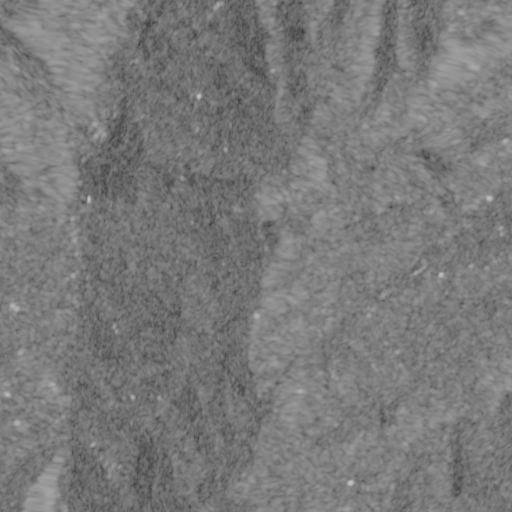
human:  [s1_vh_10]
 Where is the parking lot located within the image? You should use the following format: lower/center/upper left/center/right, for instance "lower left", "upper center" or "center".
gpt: The parking lot is located in the upper left of the image.
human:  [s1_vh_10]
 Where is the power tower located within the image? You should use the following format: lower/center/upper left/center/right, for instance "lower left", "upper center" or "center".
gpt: The power tower is located in the upper right of the image.
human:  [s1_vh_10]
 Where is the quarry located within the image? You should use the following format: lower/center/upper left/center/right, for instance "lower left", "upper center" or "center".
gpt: The quarry is located in the center of the image.
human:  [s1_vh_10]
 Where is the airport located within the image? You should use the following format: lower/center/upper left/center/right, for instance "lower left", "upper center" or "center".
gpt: There is no airport in the image.

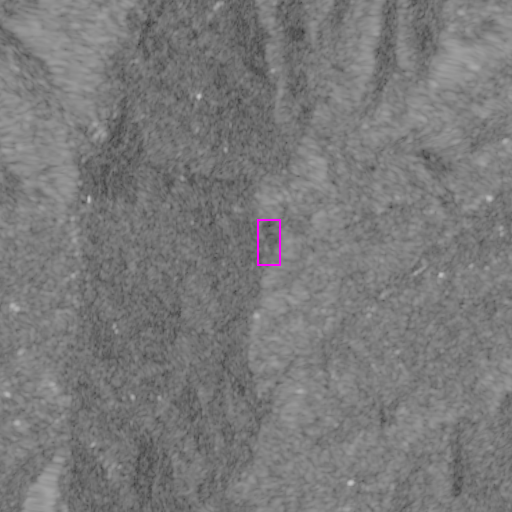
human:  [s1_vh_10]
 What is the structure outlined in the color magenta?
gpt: The structure outlined in magenta is a quarry.
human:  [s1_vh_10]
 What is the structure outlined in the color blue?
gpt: There is no blue outline.